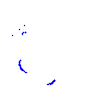
Particle: proton